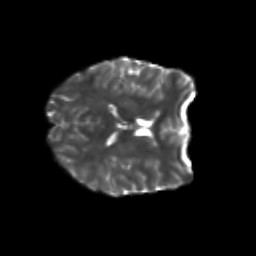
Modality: T2w
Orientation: axial
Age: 20
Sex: female
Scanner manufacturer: siemens
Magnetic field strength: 3 T
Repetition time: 3.5 s
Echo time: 0.113 s